Question: Suddenly while i try to run my web application I got this:
> PlatformNotSupportedException Error
I mentioned the Exception details below:
> [PlatformNotSupportedException: This operation requires IIS integrated
pipeline mode.] System.Web.HttpResponse.get_Headers() +<PHONE>
System.Web.HttpResponseWrapper.get_Headers() +9
Microsoft.Owin.Host.SystemWeb.CallHeaders.AspNetResponseHeaders..ctor(HttpResponseBase
response) +72
Microsoft.Owin.Host.SystemWeb.OwinCallContext.CreateEnvironment() +434
Microsoft.Owin.Host.SystemWeb.IntegratedPipeline.IntegratedPipelineContext.GetInitialEnvironment(HttpApplication
application) +303
Microsoft.Owin.Host.SystemWeb.IntegratedPipeline.IntegratedPipelineContext.PrepareInitialContext(HttpApplication
application) +65
Microsoft.Owin.Host.SystemWeb.IntegratedPipeline.IntegratedPipelineContextStage.BeginEvent(Object
sender, EventArgs e, AsyncCallback cb, Object extradata) +622
System.Web.AsyncEventExecutionStep.System.Web.HttpApplication.IExecutionStep.Execute()
+285 System.Web.HttpApplication.ExecuteStep(IExecutionStep step, Boolean& completedSynchronously) +155

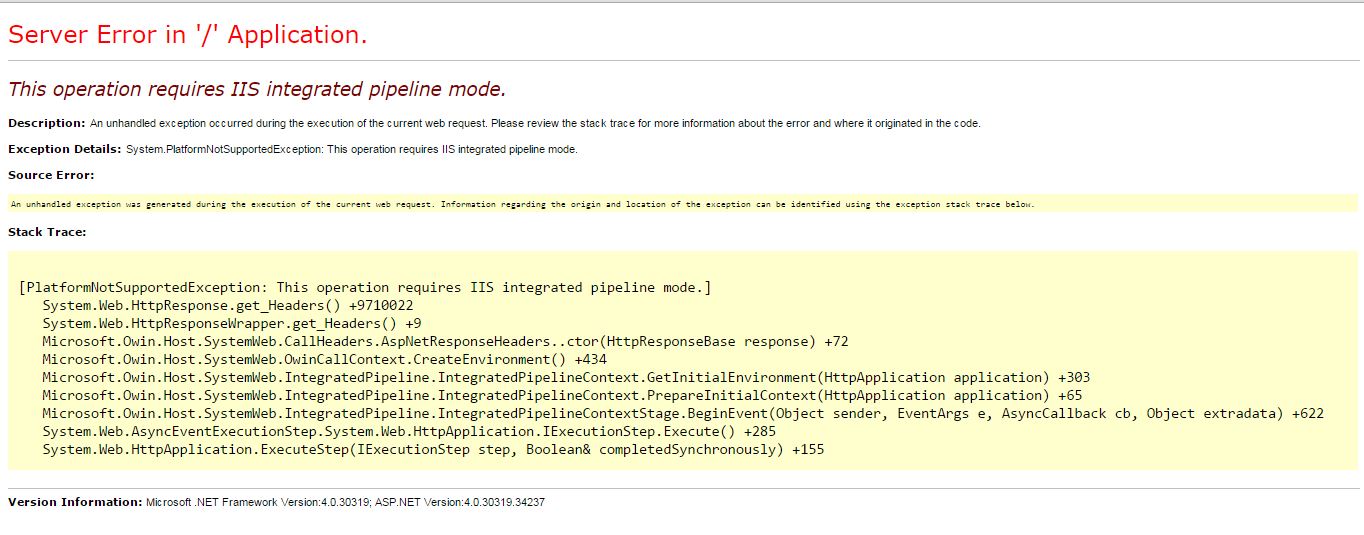
Answer: I found the answer for the issue my self..
Go into Project properties. Select Web Tab. Select "Use Local IIS Web server" Check "Use IIS Express"
This will solve the issue.